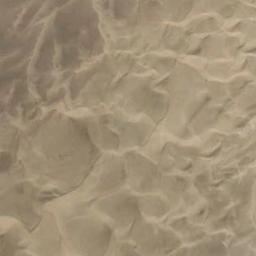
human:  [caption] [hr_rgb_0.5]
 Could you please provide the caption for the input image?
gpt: There are many lines in the desert .

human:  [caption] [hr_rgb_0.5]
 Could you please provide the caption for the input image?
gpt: The desert is full of white sand .

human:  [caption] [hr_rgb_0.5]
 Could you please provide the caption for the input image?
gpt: This is a yellow desert with wavy stripes .

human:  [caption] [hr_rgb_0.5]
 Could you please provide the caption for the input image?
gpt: The desert has yellow sand and some pyramidal dunes .

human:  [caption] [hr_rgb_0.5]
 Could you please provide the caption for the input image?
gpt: A yellow desert with many dunes .